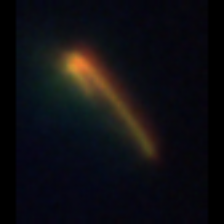
Taxon: Pennate
Group: Diatoms